Aerial crown-view tile of a tropical tree (Barro Colorado Island, Panama), acquired 20250818:
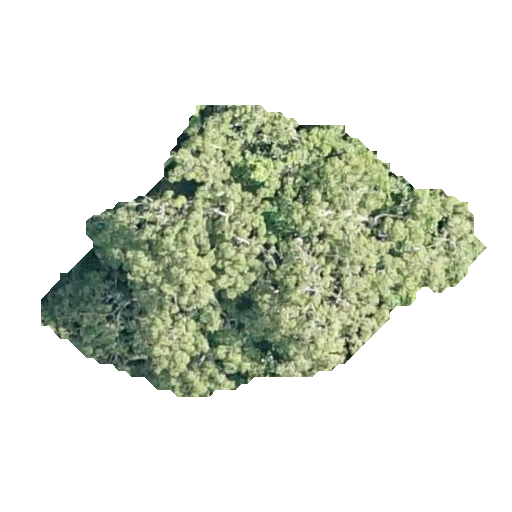
Species: Ceiba pentandra
GBIF accepted scientific name: Ceiba pentandra
Crown area: 114.802 m²